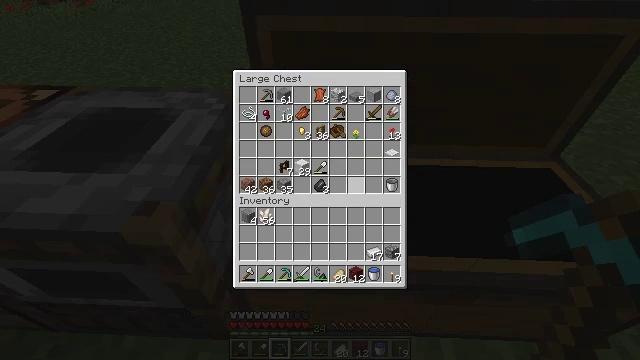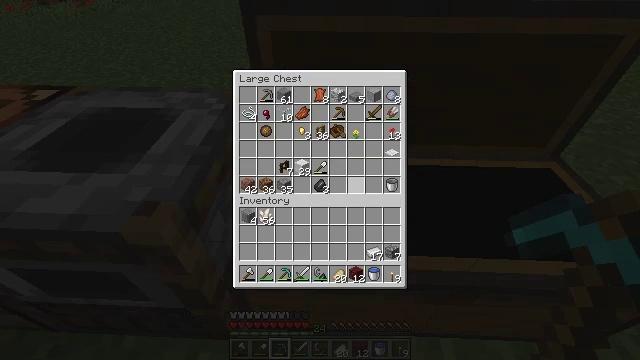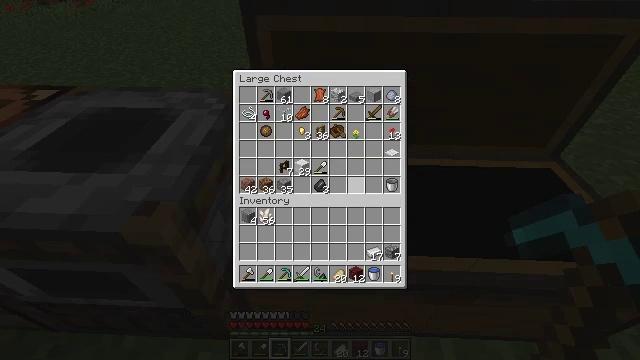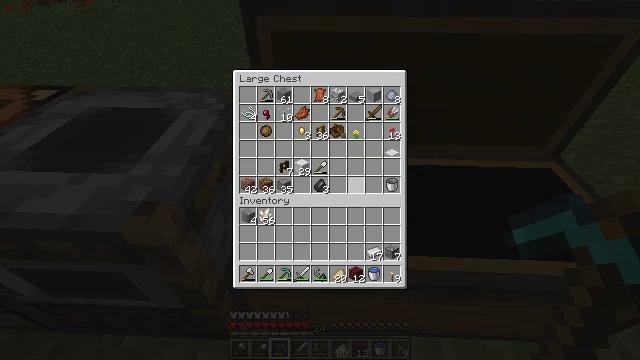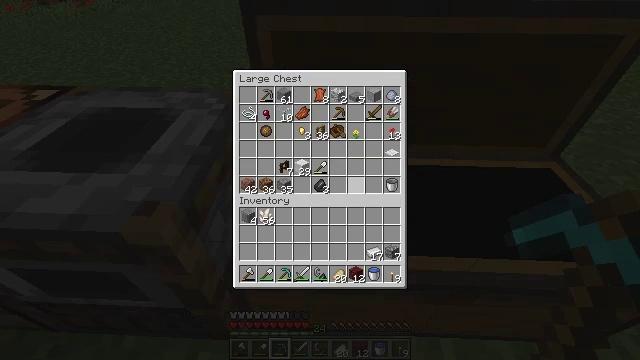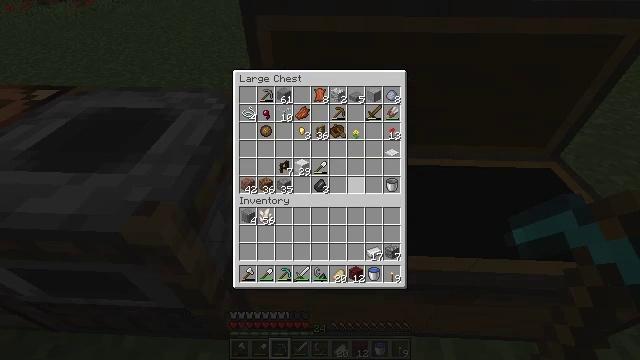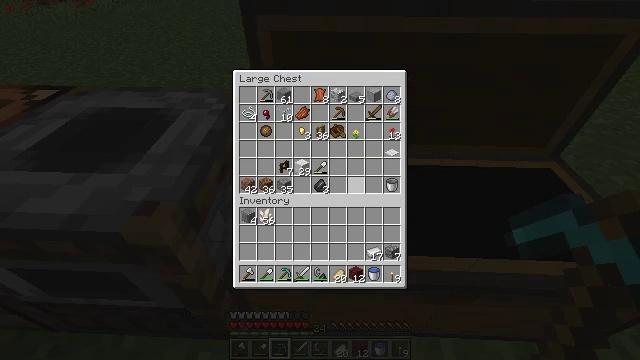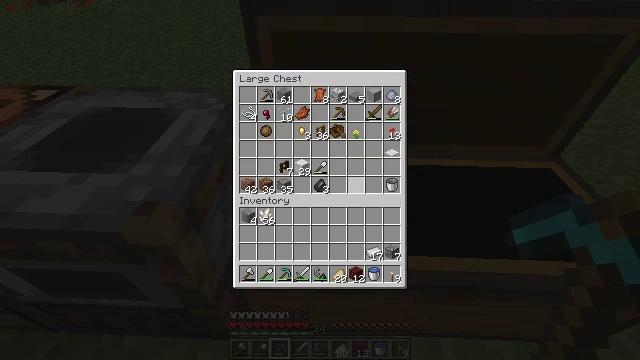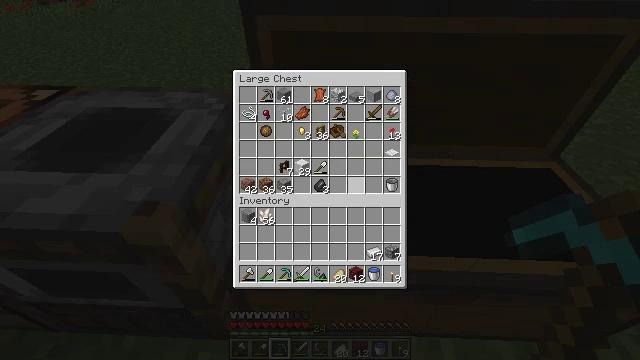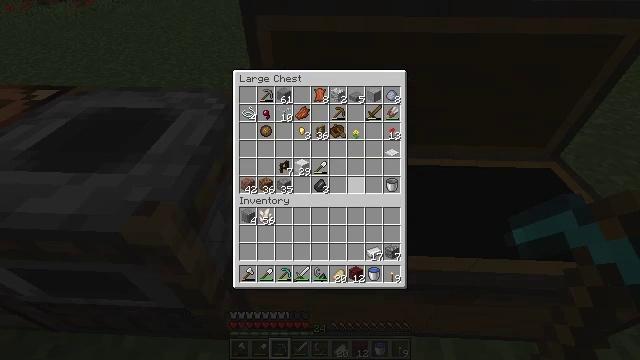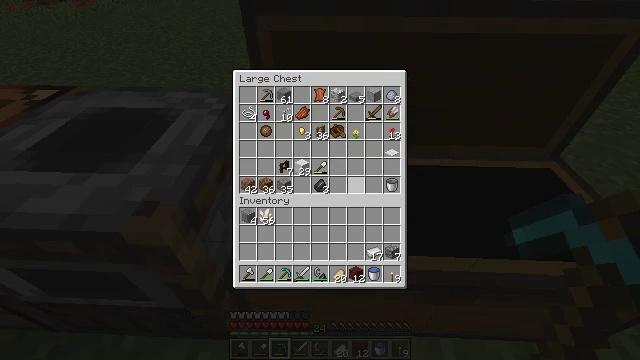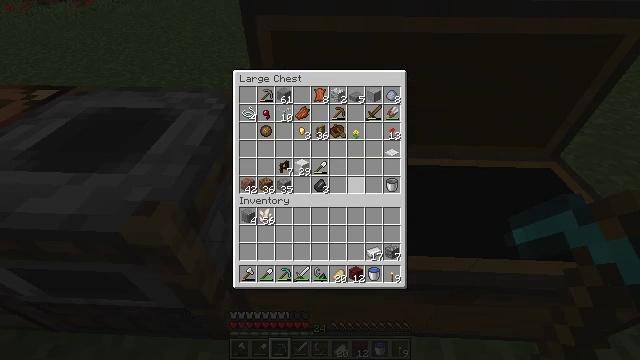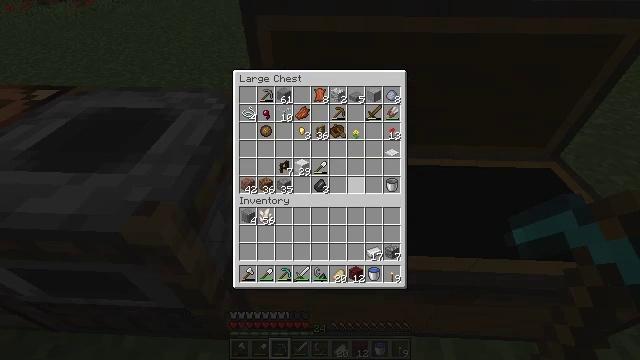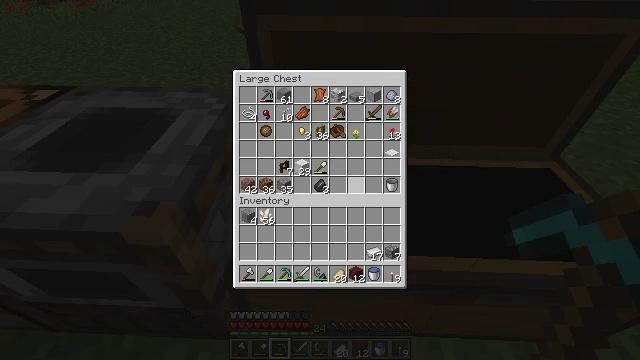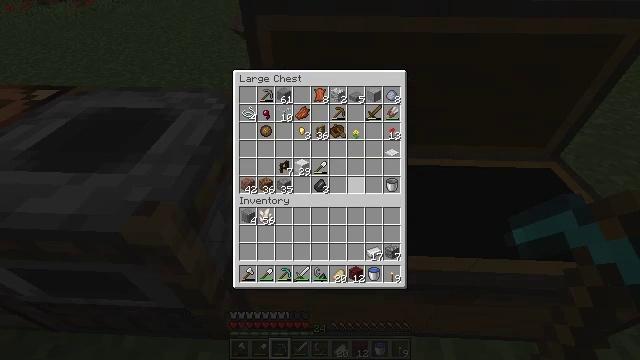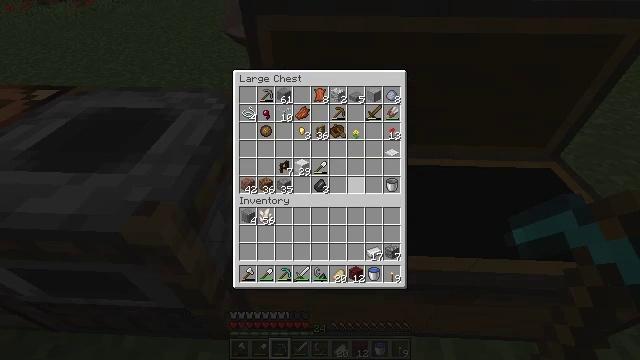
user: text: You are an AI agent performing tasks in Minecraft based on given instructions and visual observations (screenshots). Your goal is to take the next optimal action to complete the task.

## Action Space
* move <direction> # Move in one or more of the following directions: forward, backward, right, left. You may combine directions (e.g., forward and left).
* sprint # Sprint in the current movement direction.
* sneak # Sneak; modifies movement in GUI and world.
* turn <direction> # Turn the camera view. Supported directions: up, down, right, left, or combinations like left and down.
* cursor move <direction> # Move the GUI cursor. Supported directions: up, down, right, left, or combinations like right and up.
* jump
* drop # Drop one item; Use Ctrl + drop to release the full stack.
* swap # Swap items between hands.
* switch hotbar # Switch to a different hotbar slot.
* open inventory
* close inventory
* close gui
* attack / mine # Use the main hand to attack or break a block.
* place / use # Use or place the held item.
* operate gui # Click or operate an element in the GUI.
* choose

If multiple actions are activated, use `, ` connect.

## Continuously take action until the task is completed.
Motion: motion action
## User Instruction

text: Get stone stairs by crafting with stone.
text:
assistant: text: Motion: no_op
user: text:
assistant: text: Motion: no_op
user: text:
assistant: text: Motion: no_op
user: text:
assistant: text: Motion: no_op
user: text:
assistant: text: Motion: no_op
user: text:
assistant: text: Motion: no_op
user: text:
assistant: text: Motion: no_op
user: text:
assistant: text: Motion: no_op
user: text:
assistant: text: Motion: no_op
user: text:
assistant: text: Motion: no_op
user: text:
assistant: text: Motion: no_op
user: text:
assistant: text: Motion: no_op
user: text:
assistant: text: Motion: no_op
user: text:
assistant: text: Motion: no_op
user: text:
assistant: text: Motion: no_op
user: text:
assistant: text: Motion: no_op
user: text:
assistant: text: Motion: no_op
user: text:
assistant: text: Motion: no_op
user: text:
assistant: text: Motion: no_op
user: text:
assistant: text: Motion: no_op
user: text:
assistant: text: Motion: no_op
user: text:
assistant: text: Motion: no_op
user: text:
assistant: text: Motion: no_op
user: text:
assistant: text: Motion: no_op
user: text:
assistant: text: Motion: no_op
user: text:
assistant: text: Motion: no_op
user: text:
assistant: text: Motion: no_op
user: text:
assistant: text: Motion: no_op
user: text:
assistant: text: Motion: no_op
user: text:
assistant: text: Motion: no_op